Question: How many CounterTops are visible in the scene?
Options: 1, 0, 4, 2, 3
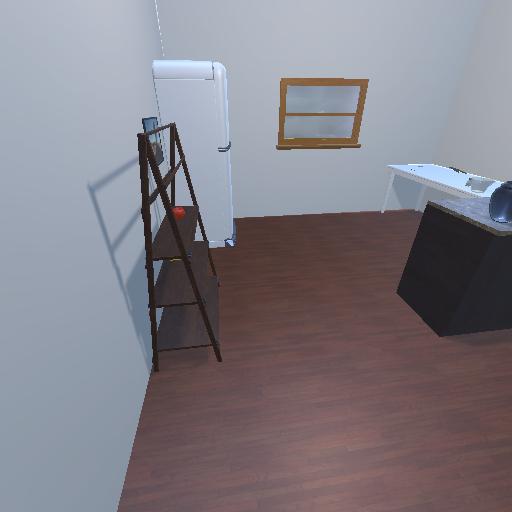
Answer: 1